Aerial crown-view tile of a tropical tree (Barro Colorado Island, Panama), acquired 20240918:
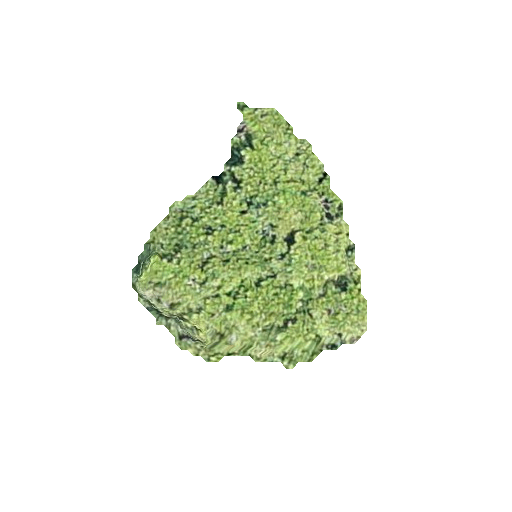
Species: Anacardium excelsum
GBIF accepted scientific name: Anacardium excelsum
Crown area: 61.651 m²